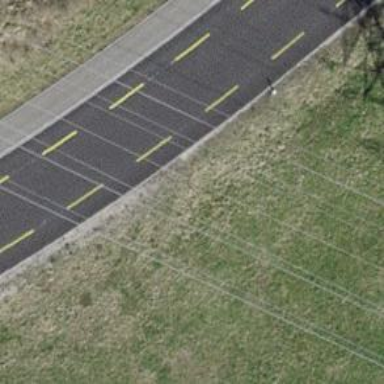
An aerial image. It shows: Tertiary road with designated cycle lane.